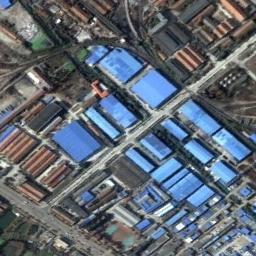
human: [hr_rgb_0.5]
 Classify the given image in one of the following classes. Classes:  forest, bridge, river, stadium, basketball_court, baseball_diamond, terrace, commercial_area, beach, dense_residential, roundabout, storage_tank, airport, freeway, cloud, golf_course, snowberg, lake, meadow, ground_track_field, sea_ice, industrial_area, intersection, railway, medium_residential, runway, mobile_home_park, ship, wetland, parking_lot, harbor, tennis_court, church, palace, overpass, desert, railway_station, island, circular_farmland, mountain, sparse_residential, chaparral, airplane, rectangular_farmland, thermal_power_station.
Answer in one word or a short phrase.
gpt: industrial_area